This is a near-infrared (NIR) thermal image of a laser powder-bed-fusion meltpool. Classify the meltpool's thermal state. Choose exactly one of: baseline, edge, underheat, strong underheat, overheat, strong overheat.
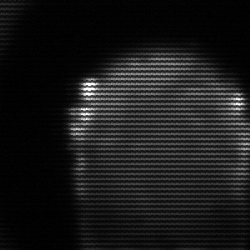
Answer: edge